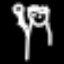
Label: The Eiffel Tower